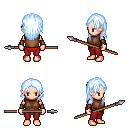
a pixel art fantasy rpg character, female body template, human, light skin, brown sleeveless shirt, red pants, white cyan long hairstyle, cloth bracers, spear, four views (front, back, left, right), 2x2 character sprite sheet, small pixel art, hard edges, no anti-aliasing